Interaction volume radius: 5 \u00c5
Interaction volume height: 30 \u00c5
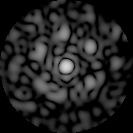
Disorder parameter: 0.6442